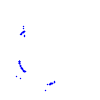
Particle: proton